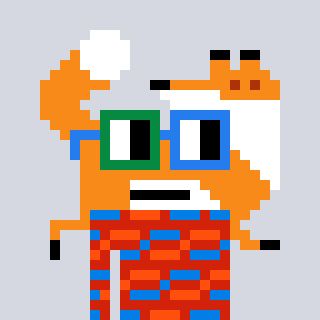
a pixel art character with square green and blue glasses, a fox-shaped head and a red-colored body on a cool background